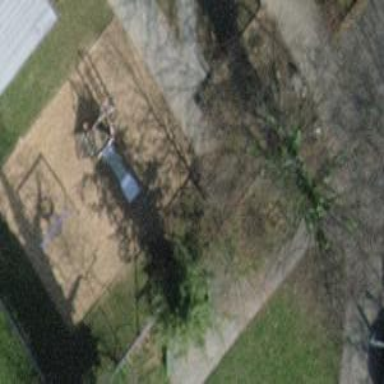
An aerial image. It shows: Playground area for leisure land.